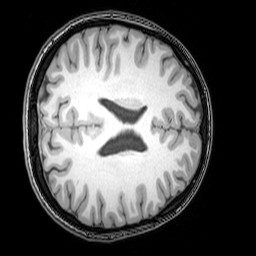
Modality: T1w
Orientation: axial
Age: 22
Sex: female
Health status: healthy
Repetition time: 0.081 s
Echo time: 0.037 s